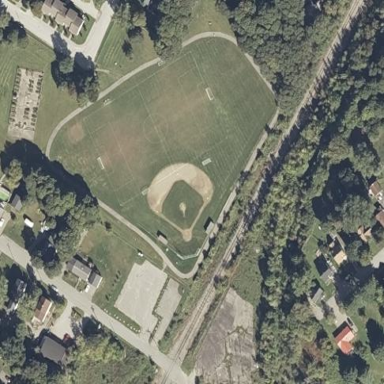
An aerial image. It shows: Baseball pitch for leisure and sports activities.